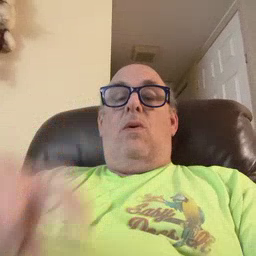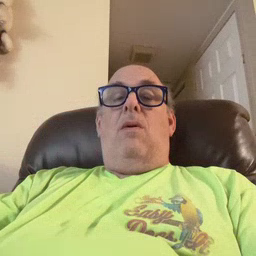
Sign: toy